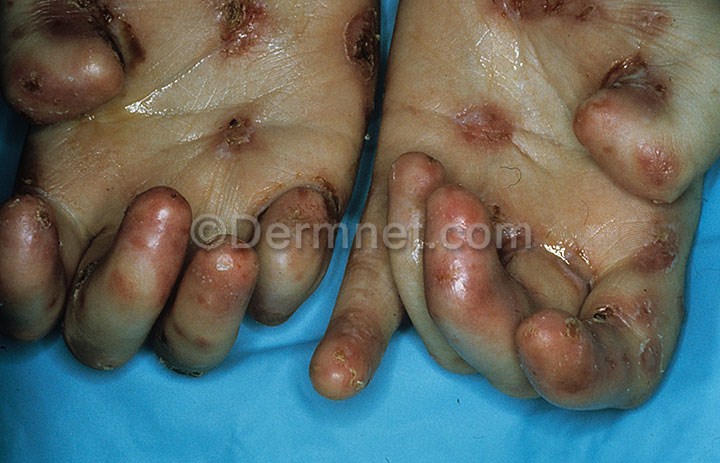
Disease: Bullous Disease Photos